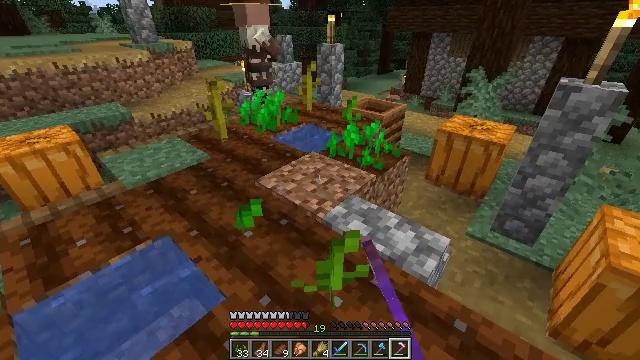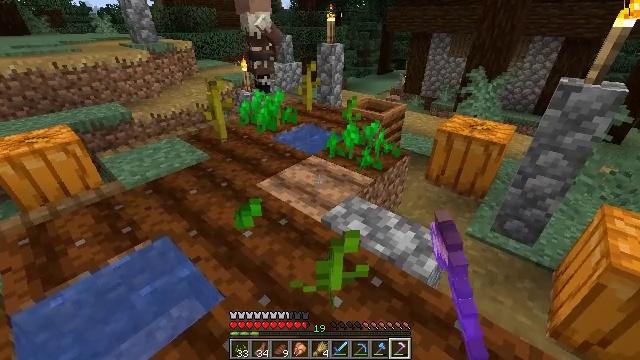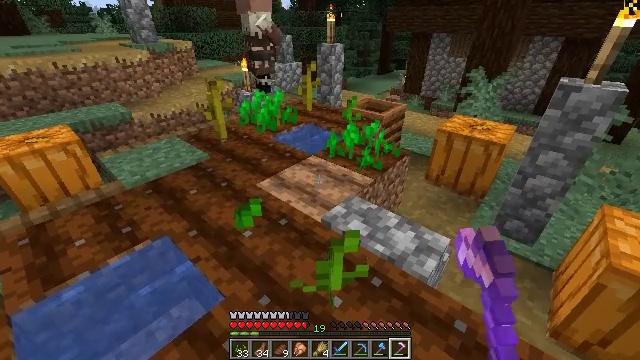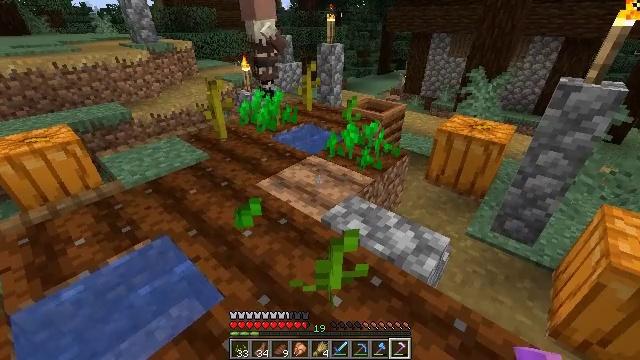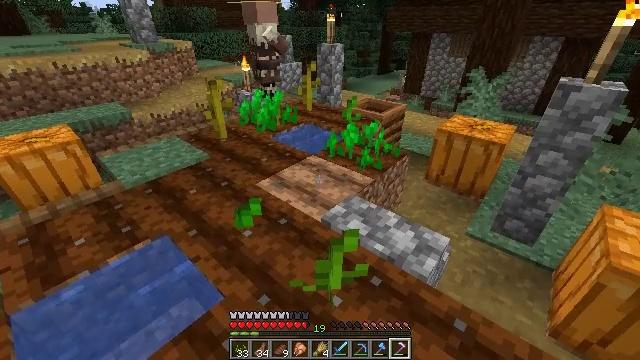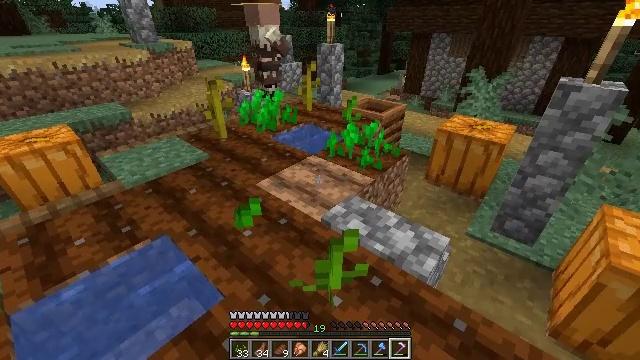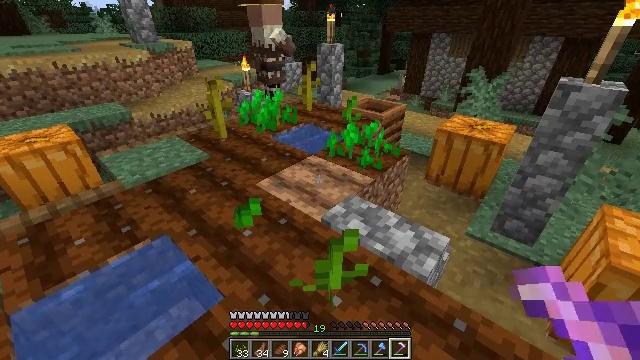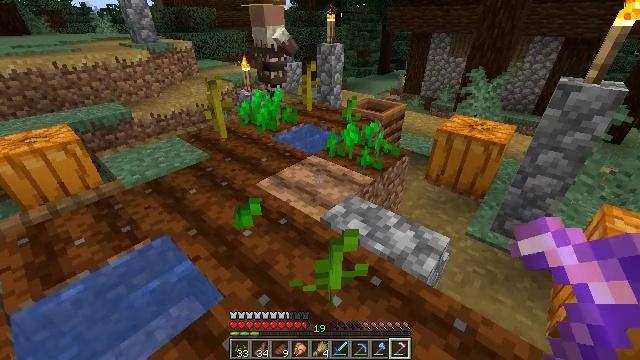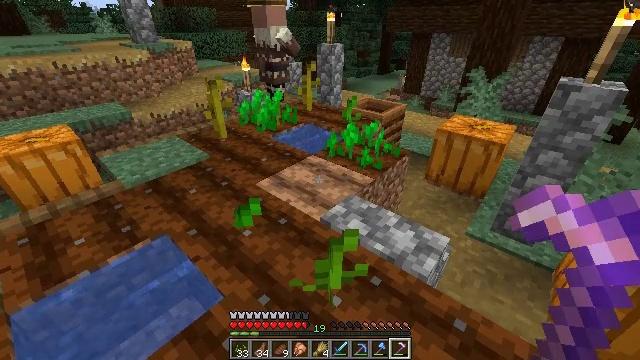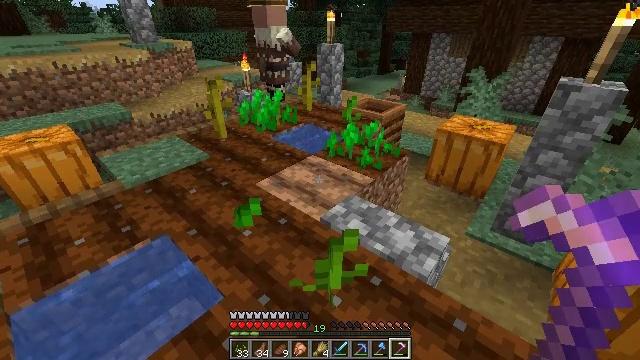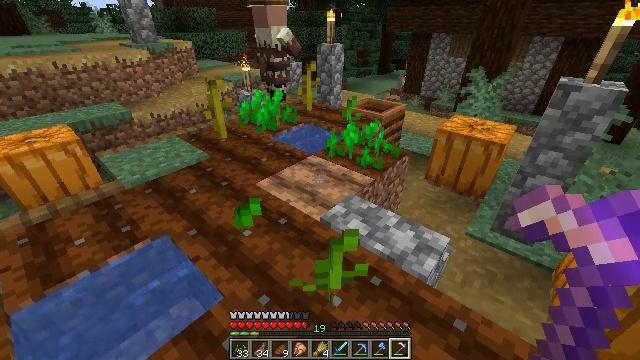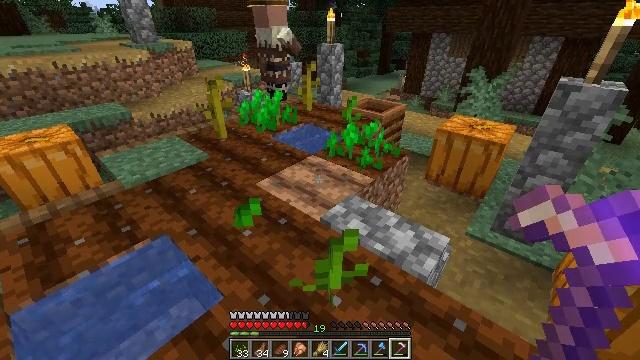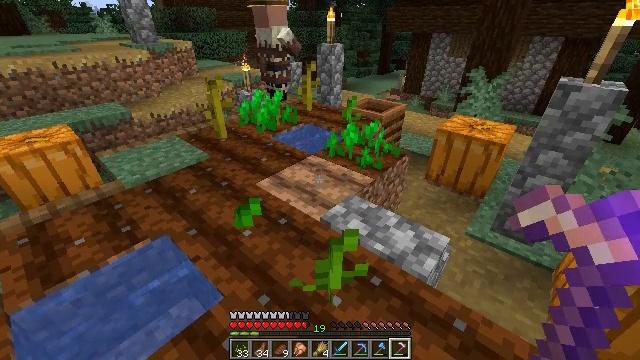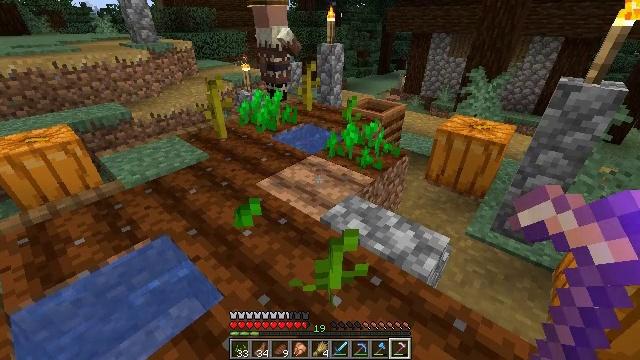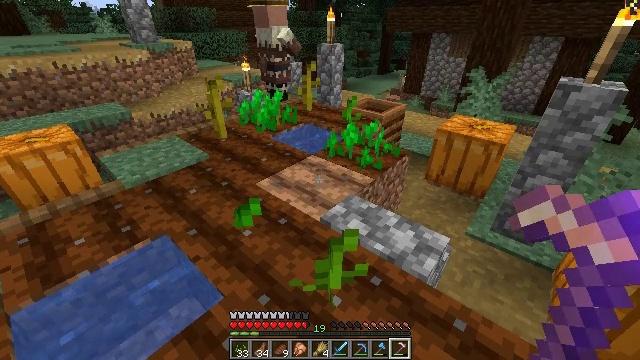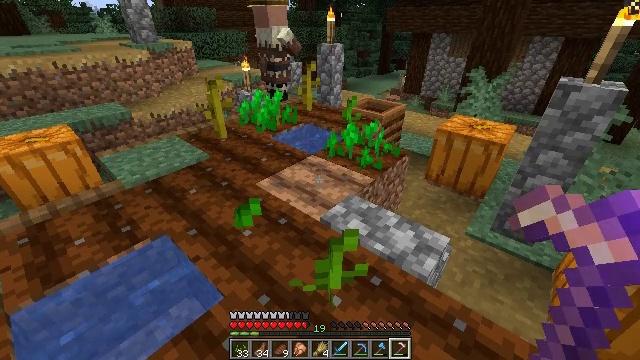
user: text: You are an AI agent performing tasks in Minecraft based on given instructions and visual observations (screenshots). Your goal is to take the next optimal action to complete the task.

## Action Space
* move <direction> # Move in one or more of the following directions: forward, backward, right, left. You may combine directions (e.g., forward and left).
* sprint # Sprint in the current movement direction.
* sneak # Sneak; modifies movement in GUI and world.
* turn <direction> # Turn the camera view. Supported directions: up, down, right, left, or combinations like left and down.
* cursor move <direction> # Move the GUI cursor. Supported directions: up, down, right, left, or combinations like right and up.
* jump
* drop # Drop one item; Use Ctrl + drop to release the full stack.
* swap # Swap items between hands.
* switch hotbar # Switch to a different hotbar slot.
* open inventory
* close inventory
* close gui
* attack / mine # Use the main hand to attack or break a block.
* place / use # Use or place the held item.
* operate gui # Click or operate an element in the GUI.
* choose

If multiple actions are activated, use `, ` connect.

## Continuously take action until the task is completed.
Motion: motion action
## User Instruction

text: Break the powered rail to collect it.
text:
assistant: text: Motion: no_op
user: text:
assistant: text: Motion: no_op
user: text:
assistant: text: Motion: no_op
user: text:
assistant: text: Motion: no_op
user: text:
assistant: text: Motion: no_op
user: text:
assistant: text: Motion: no_op
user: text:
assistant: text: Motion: no_op
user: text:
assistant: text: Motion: no_op
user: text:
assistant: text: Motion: no_op
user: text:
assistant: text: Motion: no_op
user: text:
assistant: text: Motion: no_op
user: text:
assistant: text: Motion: no_op
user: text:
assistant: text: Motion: no_op
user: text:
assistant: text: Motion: no_op
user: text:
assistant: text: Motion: no_op
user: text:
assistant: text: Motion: no_op
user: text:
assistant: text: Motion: no_op
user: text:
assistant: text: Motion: no_op
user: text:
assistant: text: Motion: no_op
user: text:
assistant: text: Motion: no_op
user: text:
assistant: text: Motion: no_op
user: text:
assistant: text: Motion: no_op
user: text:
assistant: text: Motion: no_op
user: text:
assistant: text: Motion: no_op
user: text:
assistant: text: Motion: no_op
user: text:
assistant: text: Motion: no_op
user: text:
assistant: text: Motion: no_op
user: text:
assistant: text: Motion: no_op
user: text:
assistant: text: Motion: no_op
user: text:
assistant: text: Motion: no_op